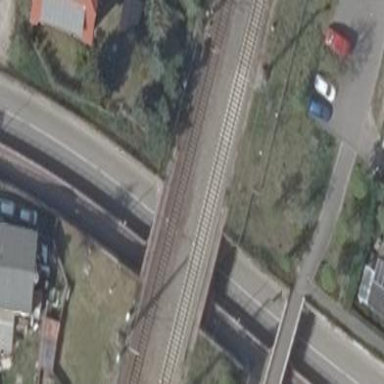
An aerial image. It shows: Man-made bridge.